Field crop: tomato
Growth stage: 2
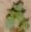
Species: solanum